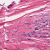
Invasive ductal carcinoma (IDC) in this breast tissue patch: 0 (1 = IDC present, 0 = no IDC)